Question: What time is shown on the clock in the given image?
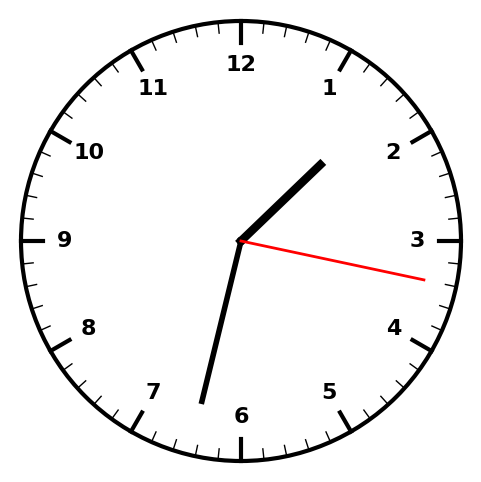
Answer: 01:32:17